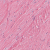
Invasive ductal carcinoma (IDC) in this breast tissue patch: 0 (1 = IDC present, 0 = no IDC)